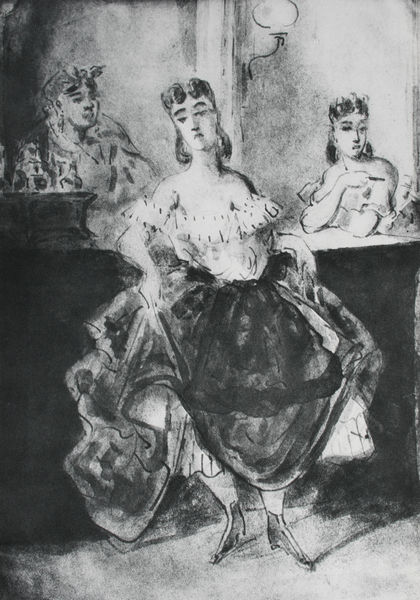
Titel: Trois femmes près d'un comptoir
Künstler: Constantin Guys
Standort: Paris
Institution: Musée de Petit Palais
Schlagwörter: dunkel, feder, schatten, weiß, aquarell, frauen, abend, ausschnitt, bar, brust, busen, cafe, damen, frankreich, frau, frisur, frisuren, grau, haar, hell, kleid, lampe, laterne, licht, mitte, mund, nacht, paris, pastell, raum, schwarz, skizze, szene, tisch, tische, zeichnung, zimmer, blick, dame, hochformat, rock, tanz, alkohol, getränke, lokal, tresen, trinken, arme, bluse, falten, gesicht, stehen, gesten, hände, boden, haare, interieur, drei, innen, spitzen, leuchte, prostituierte, tanzen, tänzerin, locken, beine, apfel, schürze, spanien, taille, bein, füße, düster, röcke, schuhe, studie, grafik, graphik, besucher, figuren, langeweile, salon, kopftuch, rauchen, faltenwurf, rüschen, warten, ellenbogen, dekolleté, pfosten, dirne, tusche, theke, unterrock, kohle, restaurant, schwarz weiß, radierung, lithografie, stiefel, entwurf, zigarette, heben, volant, vorlage, decoltee, lavierung, gasthaus, prostituirte, marc, trist, degas, schwraz, lupfen, freizügig, rauen, fülle, spanierin, hure, aufreizend, betrübt, huren, mädchenf, tanzend, geschürzt, kokotte, mißmutig, gelupft, stiefeletten, cancan, raucherin, gelangweilt hintergrund, hochziehen, langweile, 1900, 1850, saloon, unfroh, salonkultur, lithigrafie, armit